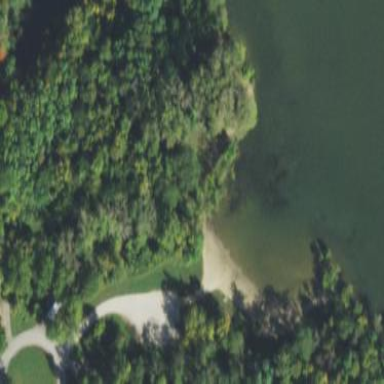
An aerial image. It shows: Sandy beach with natural surroundings.